Question: The goal of this topic is not to ask how to implement two interfaces with same methods name. I'm asking myself why we cannot make abstract or virtual an explicit implementation of a method.
Here a simple:

AbstractClass is an abstract class that implements :
- 'IFlexibility1''Method()'- 'IFlexibility2''Method2()'
ConcreteClass is-a AbstractClass and implements Method() and 'Method2()'. It's fine !
Now, assume that 'IFlexibility1' and 'IFlexibility' interfaces provide a method with the same signature void 'Method()'. If we want to make two distinct implementations, we have to use explicit implementation rule in AbstractClass:
'''
// Two explicit privates methods
void IFlexibility1.Method()
{
}
void IFlexibility2.Method()
{
}
'''
Here is my question : Why is it not possible to let subclasses implement these methods as in the first case. In fact we cannot declare a or an and it's logic because these methods are private. But I think the following syntax could be correct . What do you think ?
I'm okay this is not the problem of the 21th century. Moreover, we don't often implement two interfaces that match this case. And Java doesn't provide explicit implementation for these reasons.
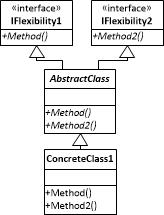
Answer: Explicit interface implementations are neither private nor public. They are simply publicly accessible through an instance of the defined interface. Classes that derive from a class that implements an interface do not implement the interface and thus cannot explicitly implement the interface's members and thus deriving classes cannot override that member (for the same reason an explicit implementation can't be declared 'abstract').
A deriving class also implement the interface and thus explicitly implement a member of that interface. For example:
'''
public class ConcreteClass : IFlexibility1, IFlexibility2
{
void IFlexibility1.Method()
{
Trace.WriteLine("CC");
}
void IFlexibility2.Method()
{
}
}
public class Impl2 : ConcreteClass, IFlexibility1
{
void IFlexibility1.Method()
{
Trace.WriteLine("I2");
}
}
'''
But then 'Impl2' is "hiding" 'ConcreteClass''s implmentation.
But, in general; what would it mean to be able to do what you've asked?